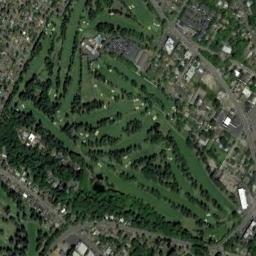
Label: golf_course